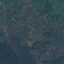
Land use / land cover class: Forest